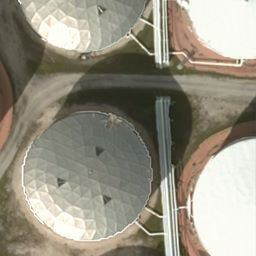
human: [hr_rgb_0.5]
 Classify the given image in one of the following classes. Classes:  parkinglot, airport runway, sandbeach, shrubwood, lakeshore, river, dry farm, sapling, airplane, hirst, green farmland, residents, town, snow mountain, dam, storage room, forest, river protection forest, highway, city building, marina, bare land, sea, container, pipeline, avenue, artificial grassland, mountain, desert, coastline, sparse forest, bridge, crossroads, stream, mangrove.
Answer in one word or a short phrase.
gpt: storage room